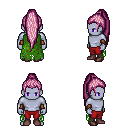
a pixel art fantasy rpg character, male body template, dark elf, purple skin, green tattered cape, red pants, pink extra-long topknot hairstyle, cloth bracers, maroon shoes, four views (front, back, left, right), 2x2 character sprite sheet, small pixel art, hard edges, no anti-aliasing